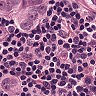
Metastatic tissue present: yes